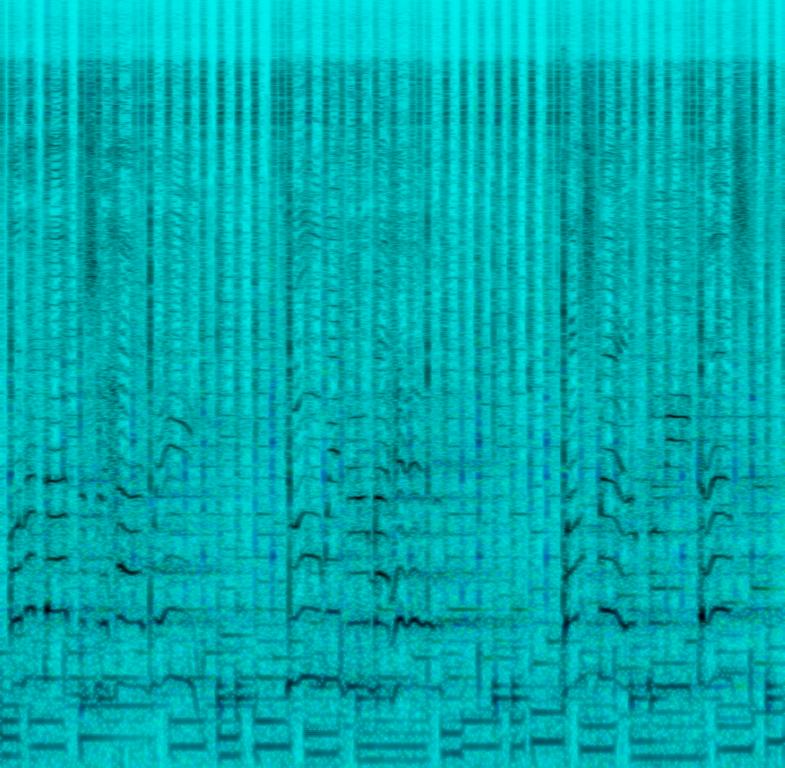
This salsa song features a male voice singing the main melody. This is accompanied by percussion playing a salsa beat. The piano plays a typical salsa rhythm using the main chords for the song. The bass plays the root note and fifth of the chord. Due to the low quality of the audio, other instruments are not audible. This is a cover song of another famous song. This song can be played for a salsa dance.